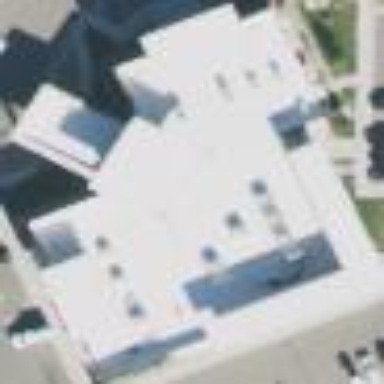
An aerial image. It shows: Clinic building offering healthcare services.